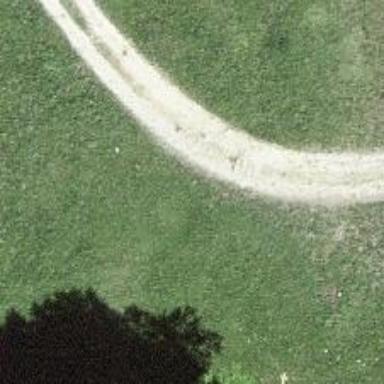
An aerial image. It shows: Gravel track with grade3 tracktype.